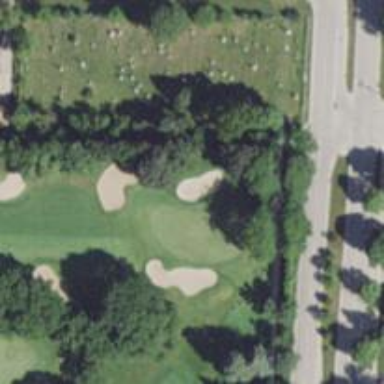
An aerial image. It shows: View of golf hole.